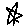
Label: star